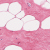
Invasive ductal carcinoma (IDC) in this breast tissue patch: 0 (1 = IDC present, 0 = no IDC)